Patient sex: M
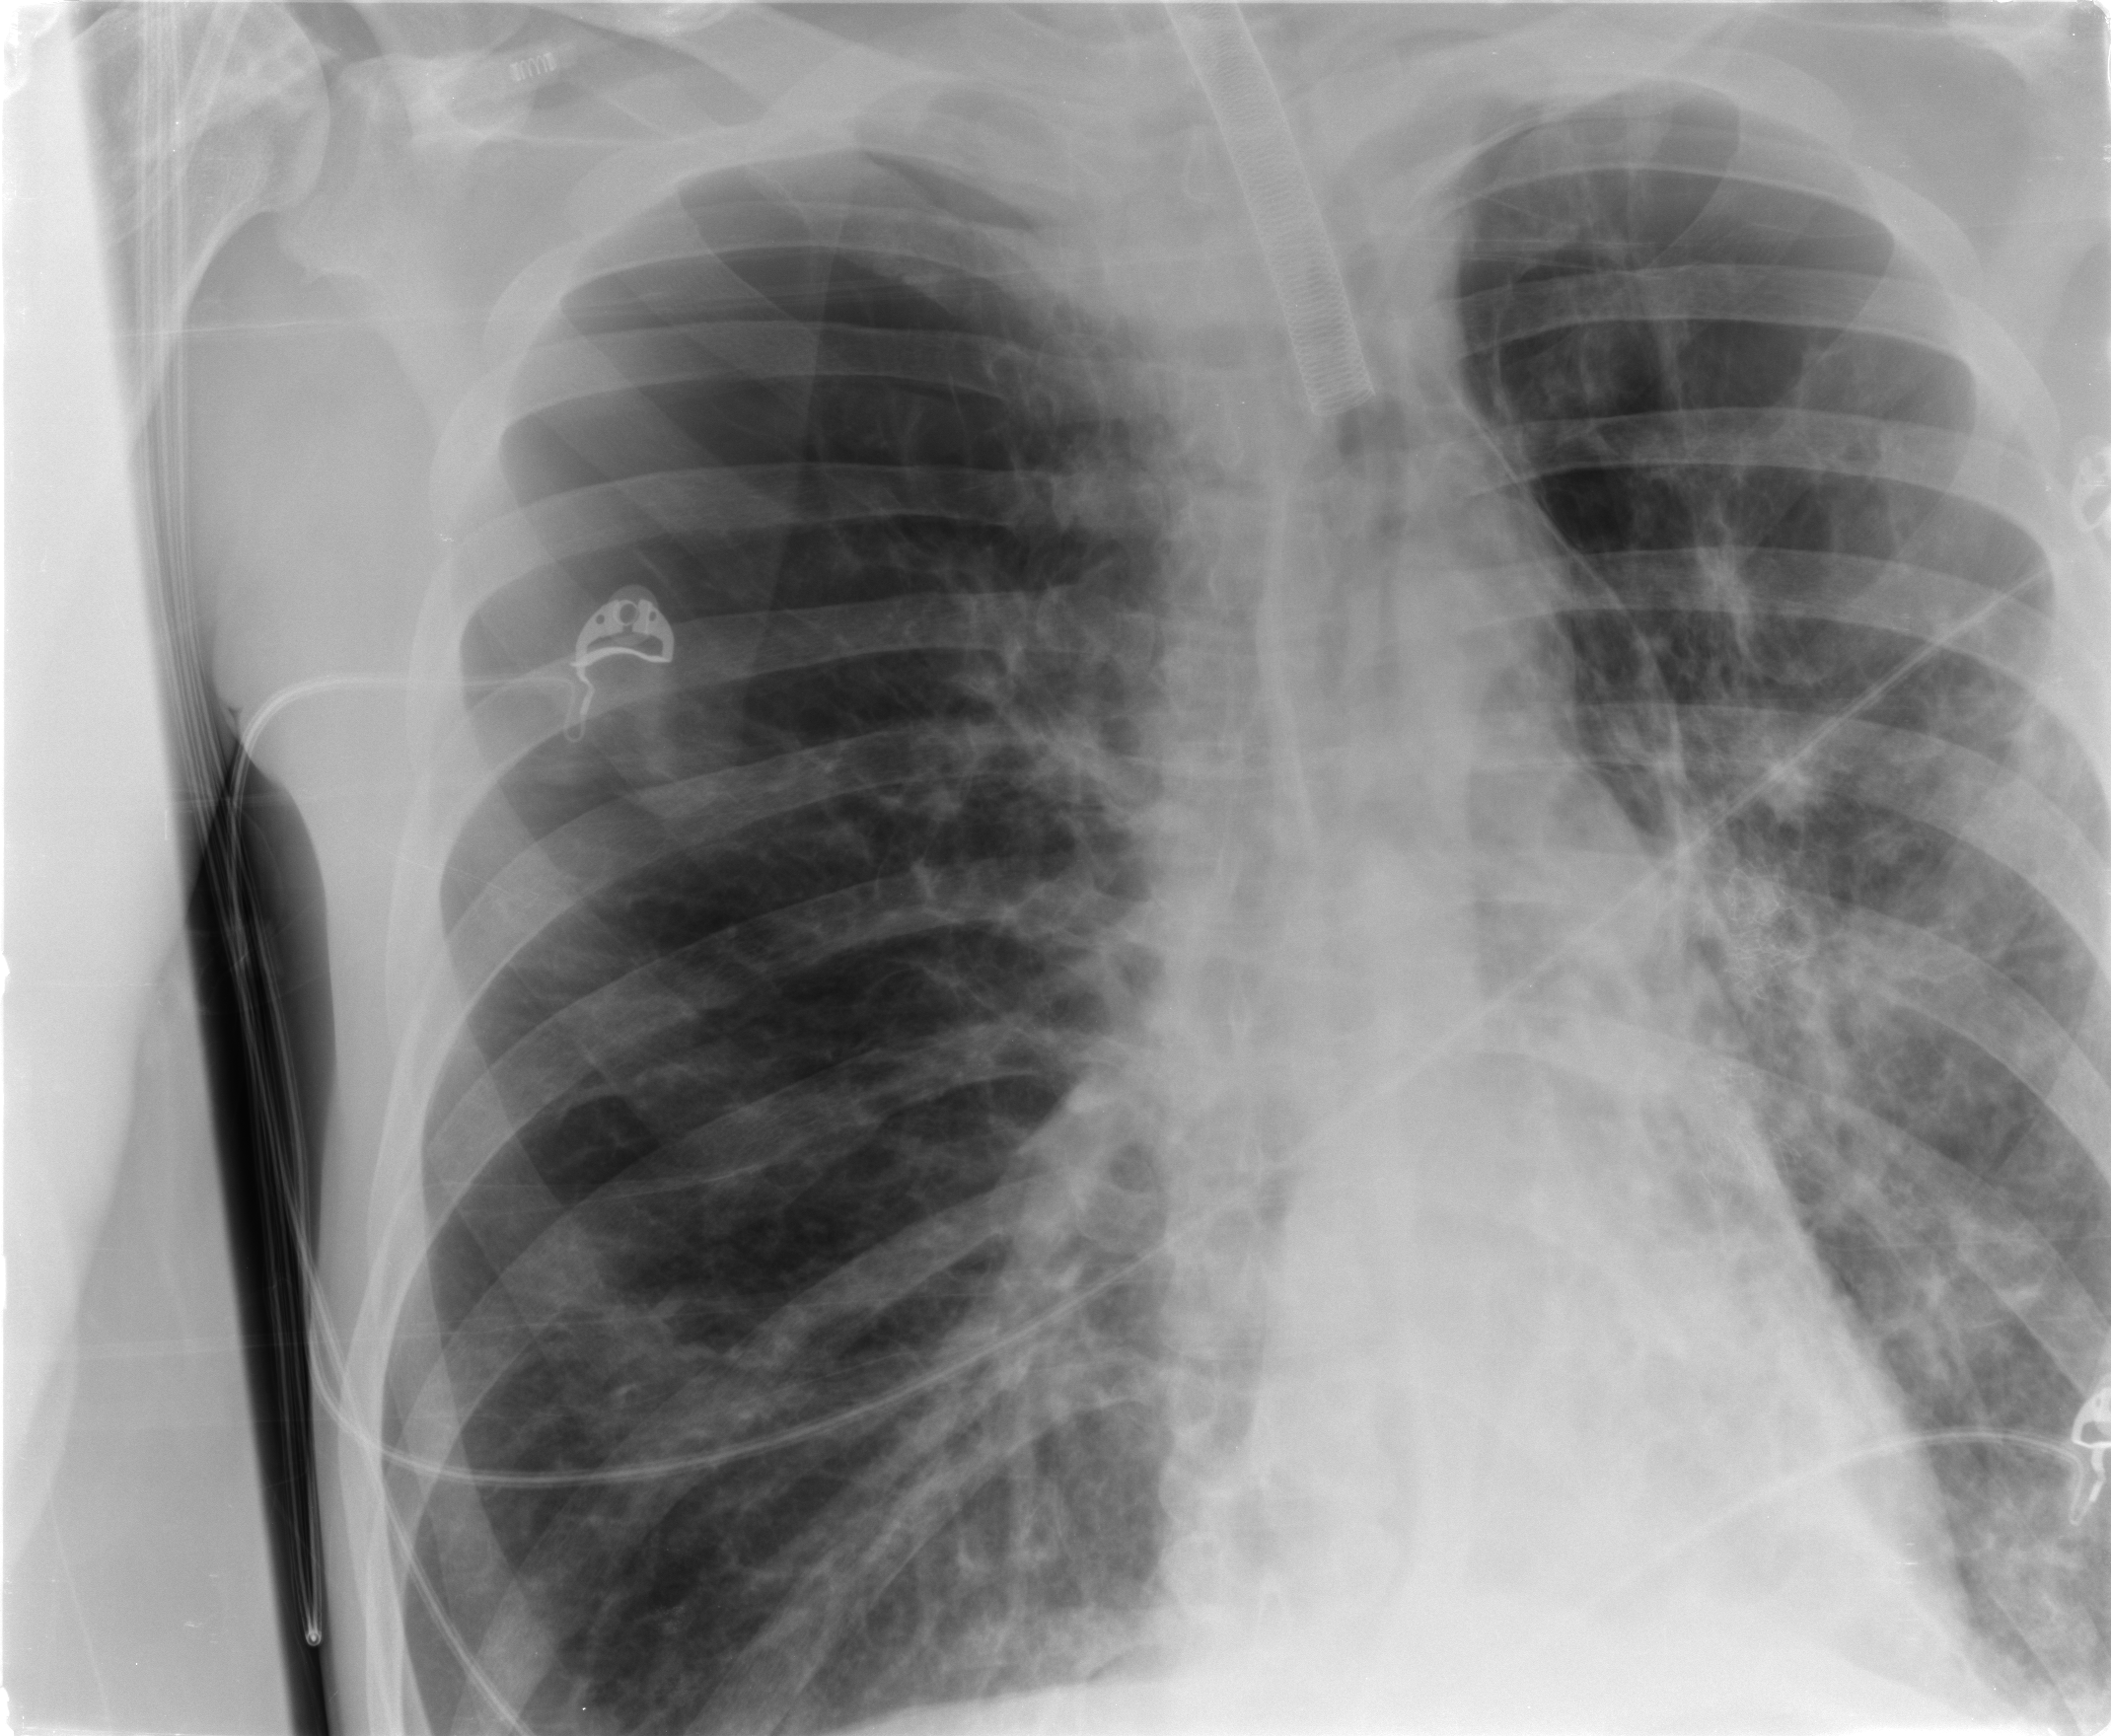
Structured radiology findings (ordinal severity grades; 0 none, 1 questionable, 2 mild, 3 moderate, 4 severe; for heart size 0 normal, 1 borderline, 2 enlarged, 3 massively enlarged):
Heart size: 0
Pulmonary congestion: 0
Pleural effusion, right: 0
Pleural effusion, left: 0
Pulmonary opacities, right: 0
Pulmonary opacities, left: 3
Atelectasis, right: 2
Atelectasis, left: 2